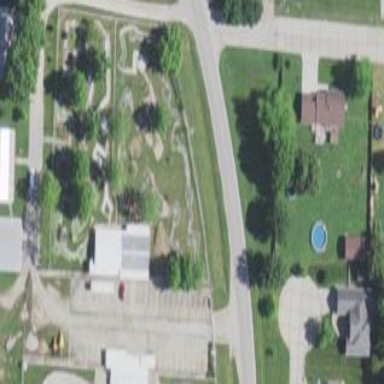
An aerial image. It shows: Miniature golf leisure land.